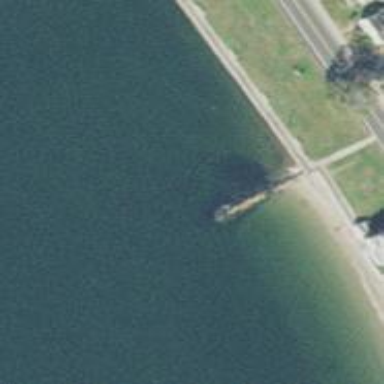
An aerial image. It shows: Breakwater structure.